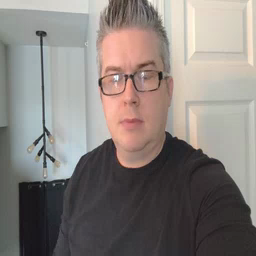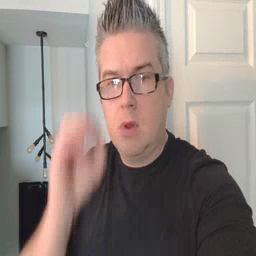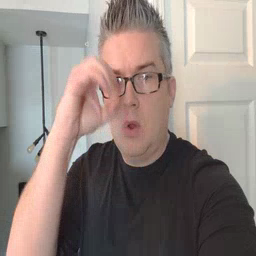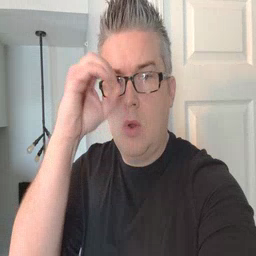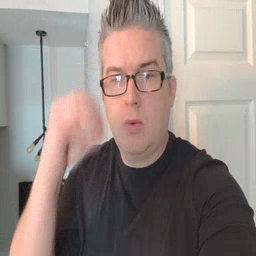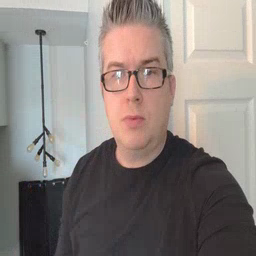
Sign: owl